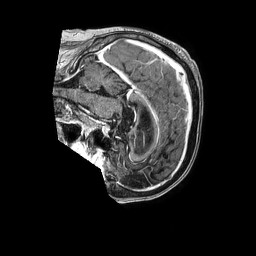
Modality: T1w
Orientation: sagittal
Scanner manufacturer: philips
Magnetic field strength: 1.5 T
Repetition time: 0.00753 s
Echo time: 0.003419 s